Question: How to pass object as parameter into CosmosDB stored procedure
I am trying to test my stored procedure for CosmosDB SQL Collection and unable to pass an object as a parameter.
The stored procedure code:
'''
/*
@function
@param {object} input
*/
function sample(input) {
var collection = getContext().getCollection();
if (!input) throw new Error("The input is undefined or null.");
console.log(input);
console.log(input.a);
}
'''
Parameter value that I use '{a:1}'
I expecting to get:
> "{a:1}1"
But instead i getting:
> "{a:1}undefined"

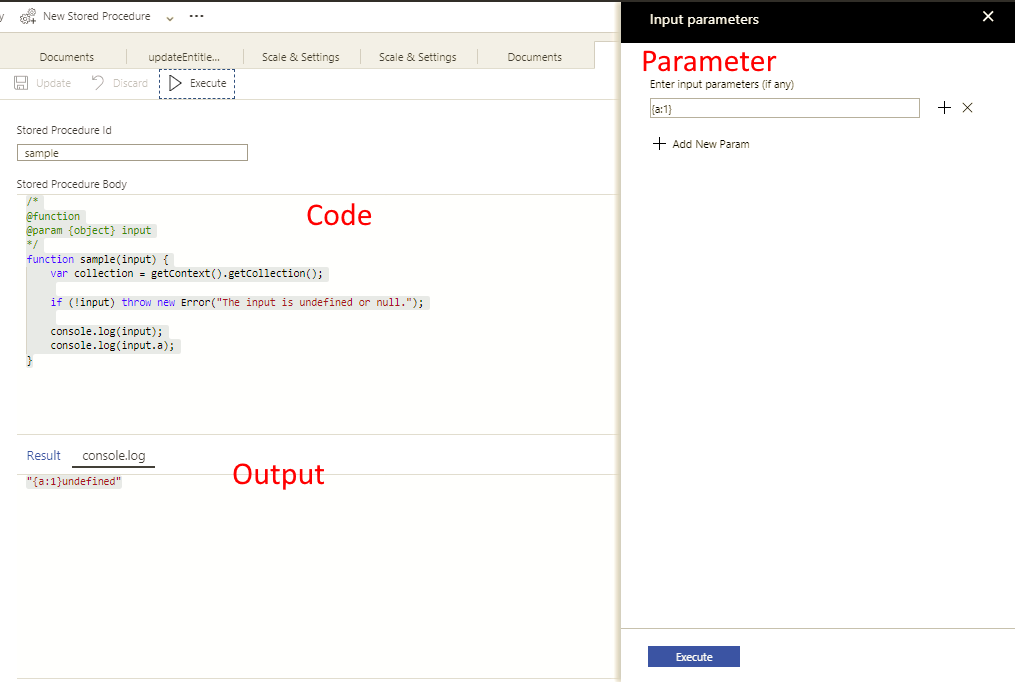
Answer: In the azure-cosmosdb, The input parameter passed in is of type 'string', rather than of type object. You can do 'JSON.parse()' to convert it to an object and access the property
<URL>